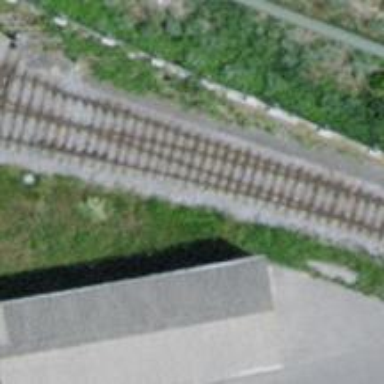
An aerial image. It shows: Single railway spur track.